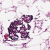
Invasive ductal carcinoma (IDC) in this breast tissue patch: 0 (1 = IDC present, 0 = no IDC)